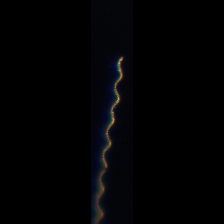
Taxon: Chaetoceros
Group: Diatoms